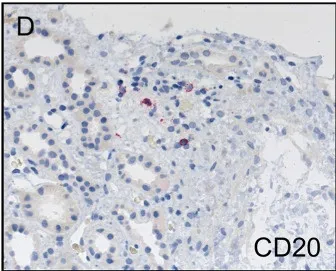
Histological findings in the kidney biopsy of the patient. (D) Only very few CD20 positive cells were detectable, mostly in the area of tubular atrophy and interstitial fibrosis.
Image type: pathology (immunostaining)